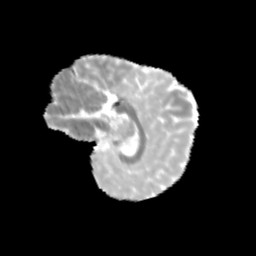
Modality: MD
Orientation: sagittal
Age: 11
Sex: female
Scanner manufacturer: siemens
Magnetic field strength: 3 T
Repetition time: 3.8 s
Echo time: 0.07 s